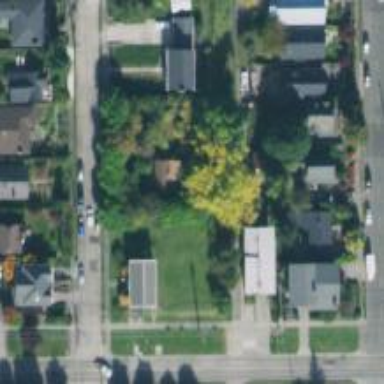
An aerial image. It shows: Alley classified as service road.